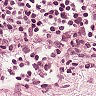
Metastatic tissue present: no